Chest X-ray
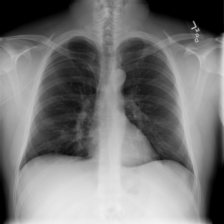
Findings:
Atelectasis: negative
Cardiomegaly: negative
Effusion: negative
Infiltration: positive
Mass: negative
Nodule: positive
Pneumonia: negative
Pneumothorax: negative
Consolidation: negative
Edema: negative
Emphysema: negative
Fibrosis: negative
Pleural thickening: negative
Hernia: negative